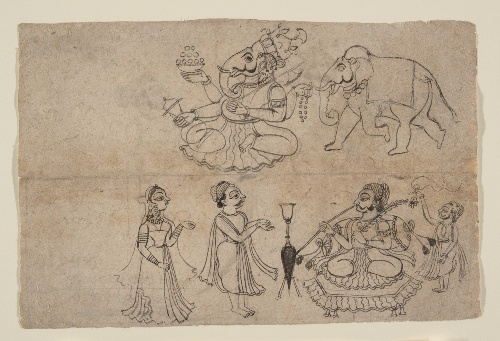
Artist: Manak
Date: late 18th century
Object type: Painting
Classification: Paintings
Medium: Ink and wash on paper
Culture: India (Rajasthan, Bundi or Kotah)
Dimensions: Image (sight): 6 1/4 x 9 1/2 in. (15.9 x 24.1 cm)
Department: Asian Art
Credit line: Gift of Subhash Kapoor, in memory of his parents, Smt Shashi Kanta and Shree Parshotam Ram Kapoor, 2008
Accession year: 2008
Repository: Metropolitan Museum of Art, New York, NY
Tags: Hookah|Men|Women|Elephants|Ganesha|Smoking